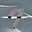
Label: 7